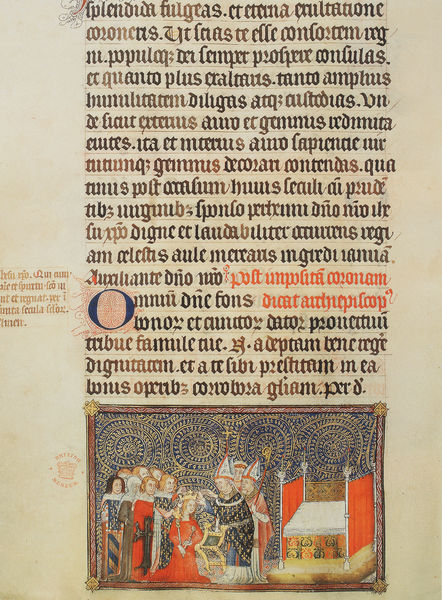
Titel: Buch zur Krönung Charles V von Frankreich/ Coronation Book of Charles V of France
Institution: British Library
Schlagwörter: blau, weiß, menschen, frau, kleider, männer, schwarz, stuhl, zeichnung, rot, ornament, bibel, rahmen, bild, kirche, gewand, gold, sessel, krone, ranken, schrift, farbe, bischof, gefolge, könig, thron, ornamente, bett, buch, kreuz, sterne, stich, seite, schwert, text, buchstaben, knien, kreise, initiale, volk, altar, buchseite, schnörkel, gotisch, kniend, mittelalter, krönung, segnen, bischöfe, mitra, königin, heilige, lilien, miniatur, fackel, spiralen, fraktur, hofstaat, zepter, latein, lateinisch, coloriert, segensgestus, buchmalerei, thronen, kleriker, krönen, o, throin, blau gold, laterin, mitras